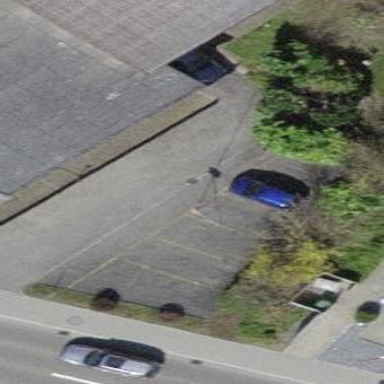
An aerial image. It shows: Street side parking area.